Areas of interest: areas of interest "Business office"
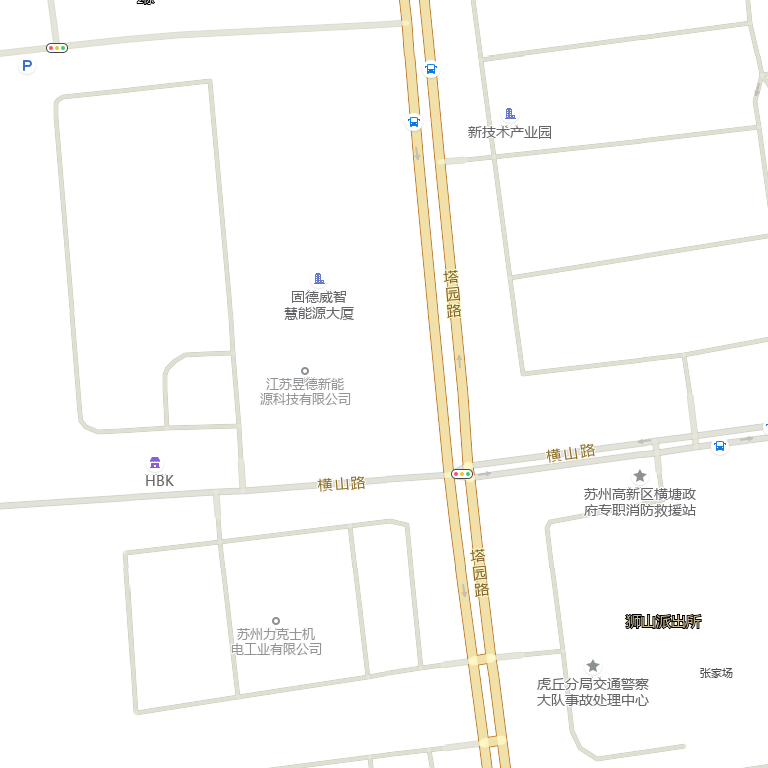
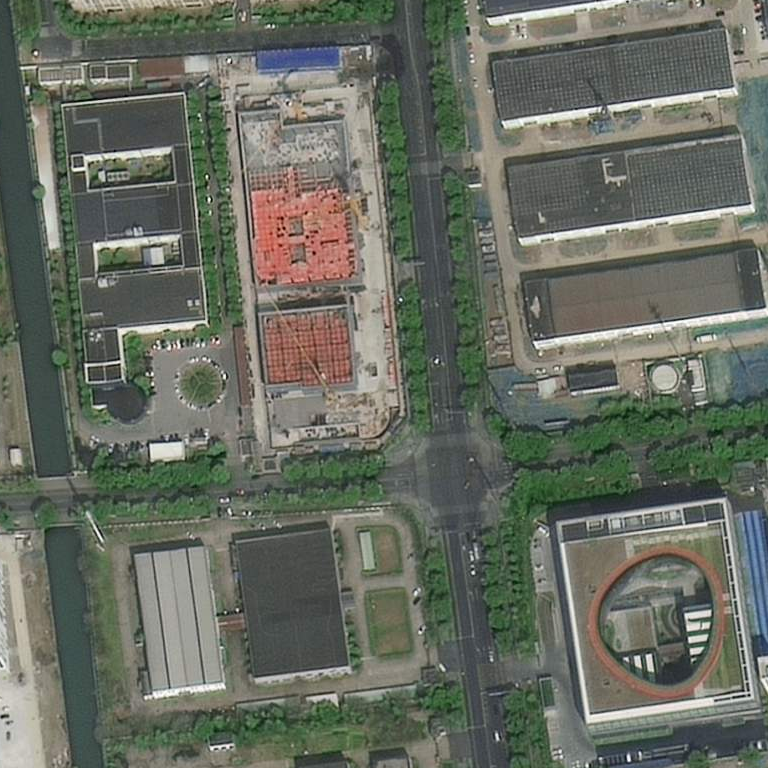